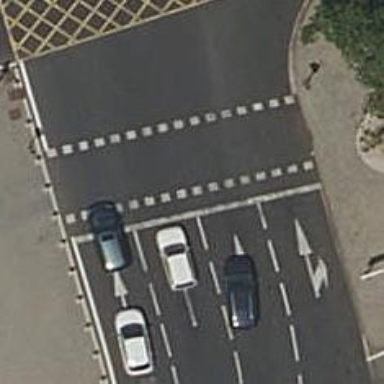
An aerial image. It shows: Road with traffic signals.